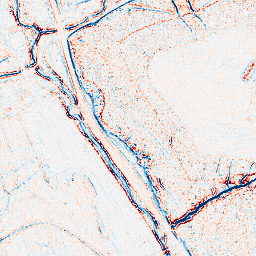
Category: edge_preserving
Decomposition family: bilateral
Decomposition parameters: d: 5
sigma_color: 100
sigma_space: 25
Upsampling method: bilinear
Upsampling parameters: scale: 8
Upsampling scale: 8